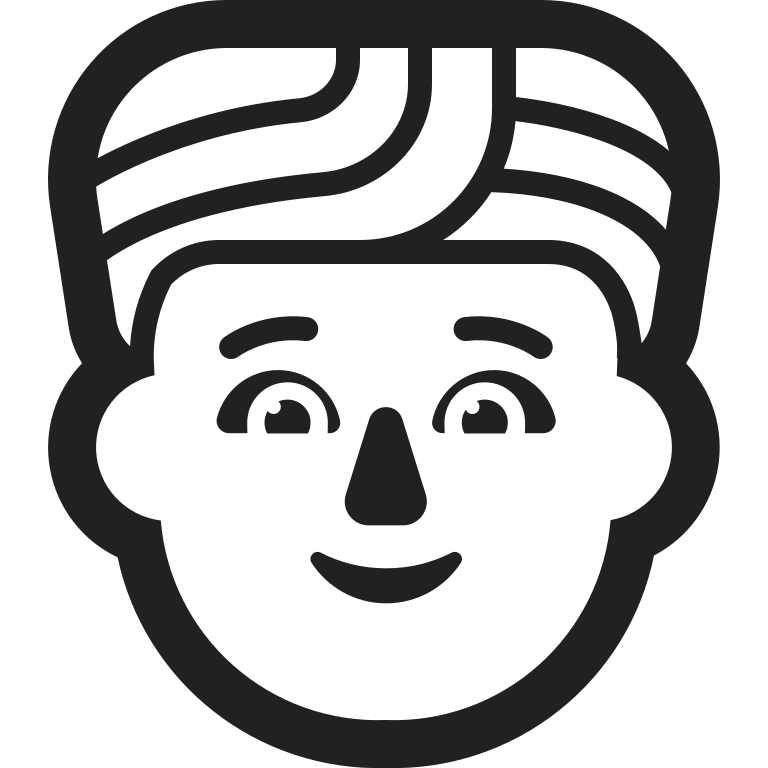
woman wearing turban high contrast default